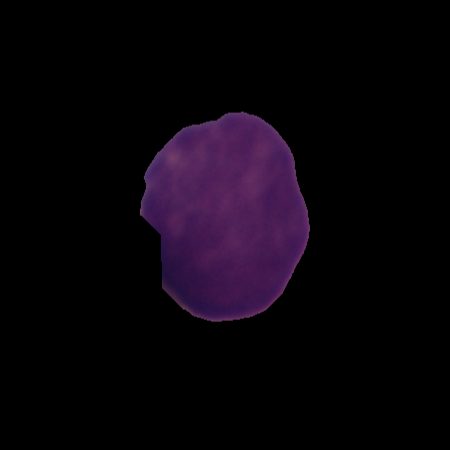
Label: cancer